Question: So, in my ASP.NET C# code base I have possibly hundreds of bits of code like this:
'''
Response.Redirect("something.aspx?Error=" + ex.Message);
'''
I want to automatically add an argument to all of these method calls to add 'true' as the second parameter to this method, like this:
'''
Response.Redirect("sometihng.aspx?Error=" + ex.Message, true);
'''
I have Visual Studio 2010 and the latest version of Resharper at my disposal.
I tried using the 'Search with Pattern' feature in Resharper (VS menu -> ReSharper -> Find -> Search with Pattern) to see if this would automatically refactor my codebase, but I'm not sure exactly how or if it works. Here's what I tried:

On the right-hand side, I created an 'Argument' placeholder called 'anyString', in the hope that this would find and replace all invocations of Response.Redirect that have a string in the first argument, but this found no matches in my code-base.
Any ideas on how I might solve this without resorting to manually changing all references?
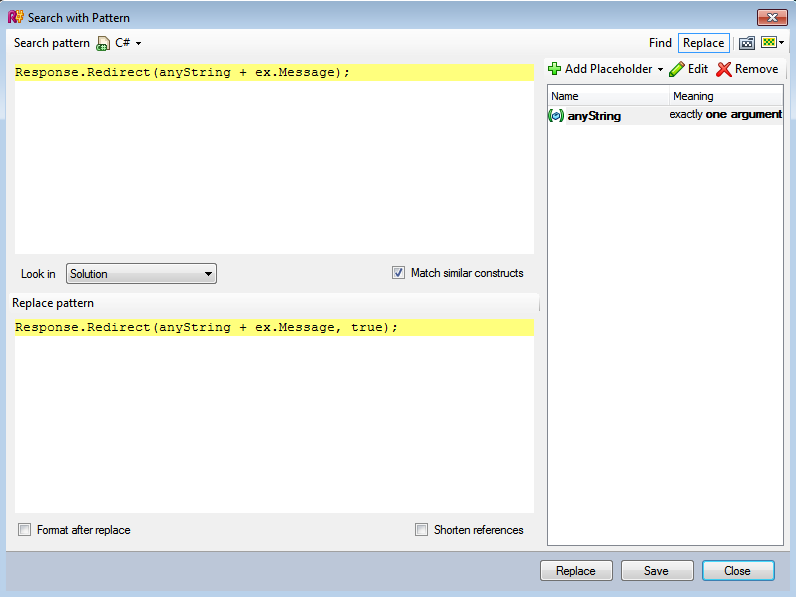
Answer: As per the Jetbrains Resharper documentation on '<URL>':
> Pay attention, that when you use a placeholder, its name should be
enclosed with dollar signs (use the syntax $xx$, where xx represents
placeholder name),whereas when you create a new placeholder, you
should omit these special symbols.
Therefore, I was on the right track. Also for the placeholder I just need '$anyString$' and it will find all invocations of the method, even if they are made up multiple string objects (e.g. string literals and string objects). So this is how it would look:

The 'anyString' placeholder pattern was created by performing the following steps:
1) Click 'Add Placeholder' -> Argument
2) Give it a name, e.g. 'anyString'
For my case, I also checked the 'Limit minimal number of arguments' and selected 1, and I also checked the 'Maximal' box and set that to 1 also.
The 'Save' button is also useful if you intend on reusing the pattern again.